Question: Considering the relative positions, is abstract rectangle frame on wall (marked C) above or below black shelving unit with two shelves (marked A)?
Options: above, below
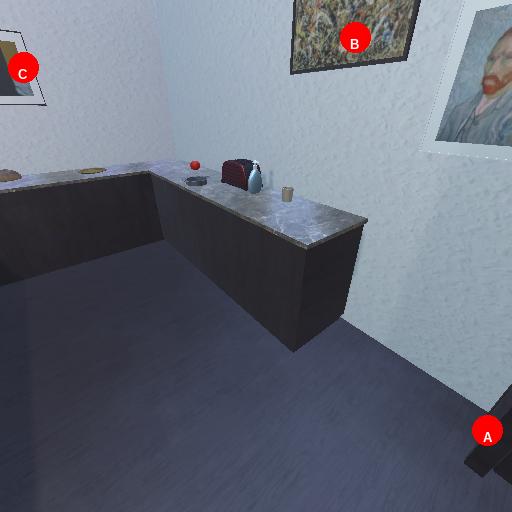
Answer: above